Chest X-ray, PA view. Patient: 45 years old, sex M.
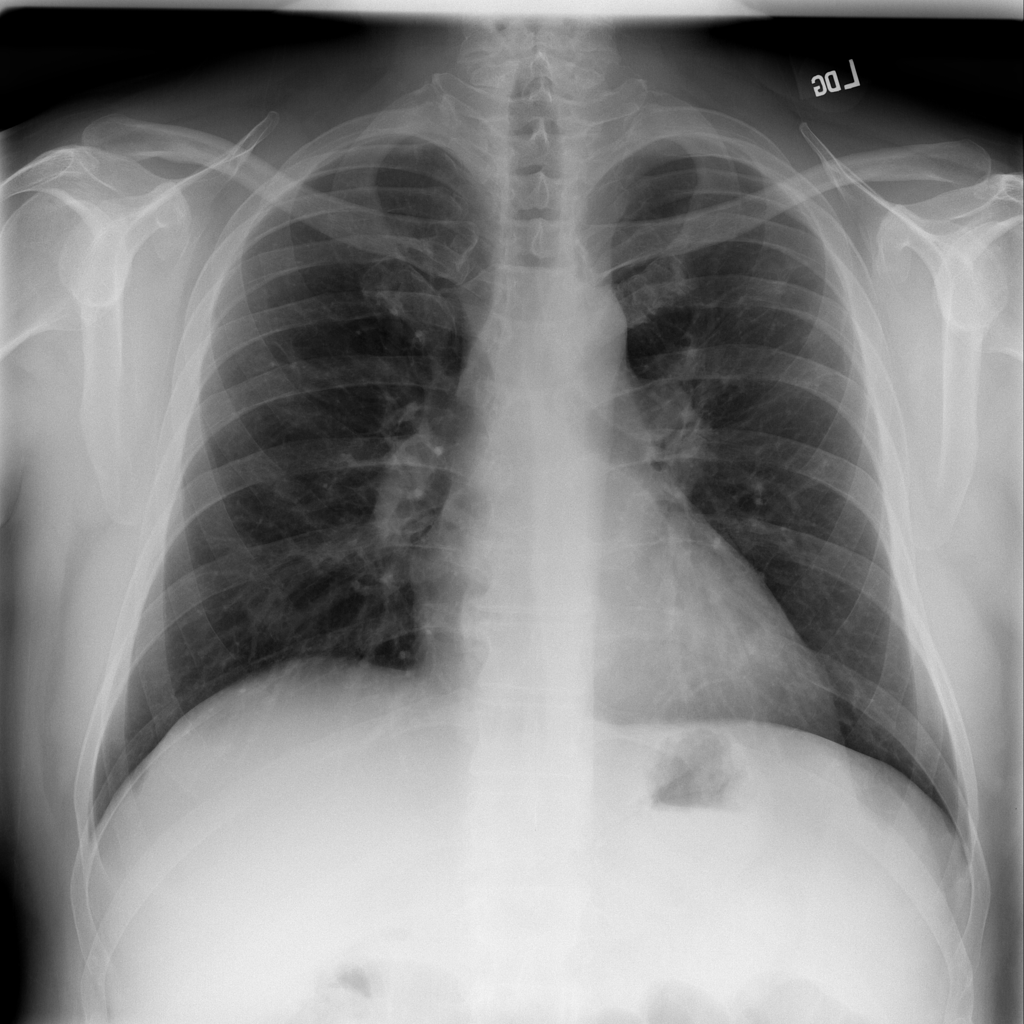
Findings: No Finding